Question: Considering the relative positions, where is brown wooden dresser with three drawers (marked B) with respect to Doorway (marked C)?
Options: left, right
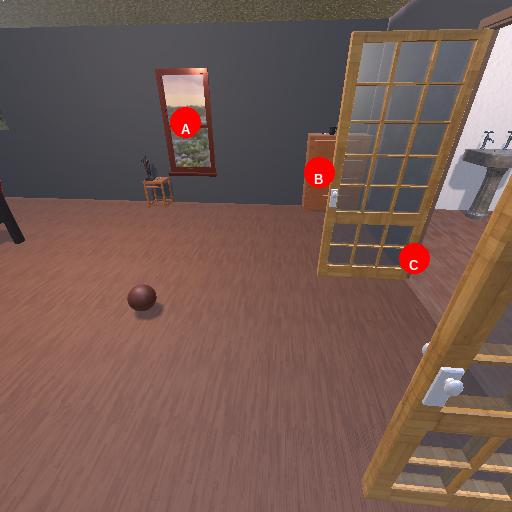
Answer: left